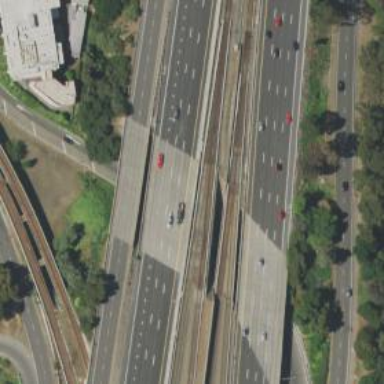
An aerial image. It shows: Motorway link.